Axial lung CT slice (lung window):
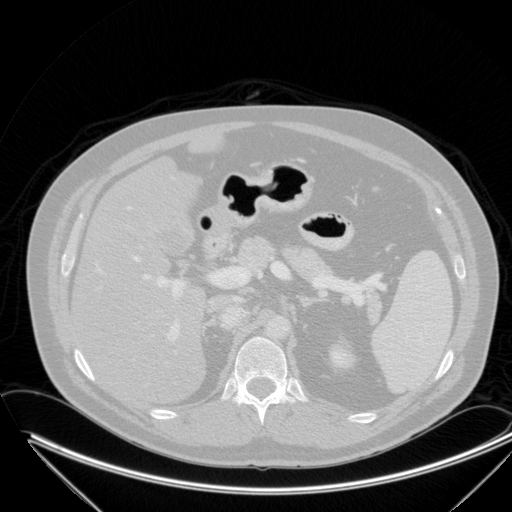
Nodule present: no